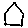
Label: house